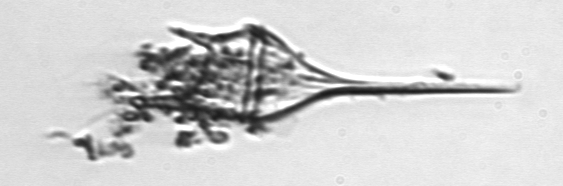
Label: Tripos_lineatus